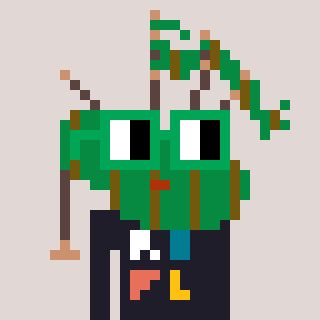
a pixel art character with square green glasses, a bagpipe-shaped head and a grayscale-colored body on a warm background